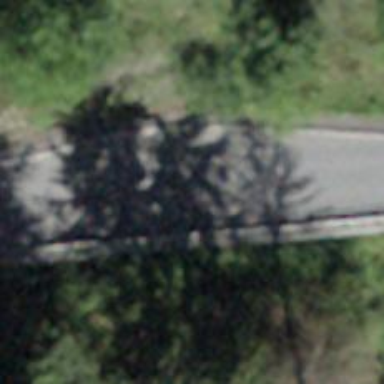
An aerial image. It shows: Passing place on the road.